Interaction volume radius: 5 \u00c5
Interaction volume height: 10 \u00c5
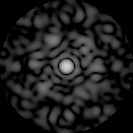
Disorder parameter: 0.8558